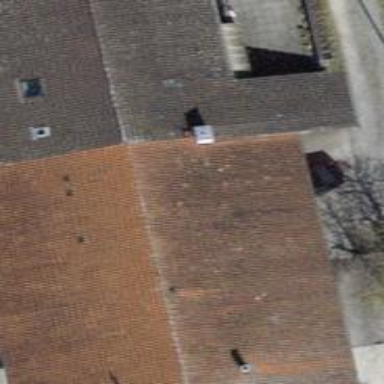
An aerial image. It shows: Building with tiled roof.